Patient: sex F, age 69
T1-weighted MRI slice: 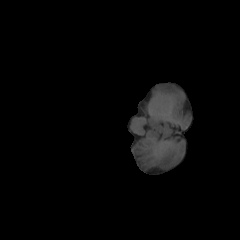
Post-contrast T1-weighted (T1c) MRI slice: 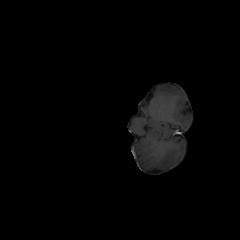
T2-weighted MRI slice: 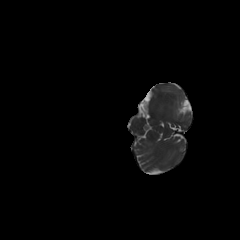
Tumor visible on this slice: no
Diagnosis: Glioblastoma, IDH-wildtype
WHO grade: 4